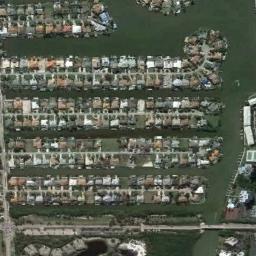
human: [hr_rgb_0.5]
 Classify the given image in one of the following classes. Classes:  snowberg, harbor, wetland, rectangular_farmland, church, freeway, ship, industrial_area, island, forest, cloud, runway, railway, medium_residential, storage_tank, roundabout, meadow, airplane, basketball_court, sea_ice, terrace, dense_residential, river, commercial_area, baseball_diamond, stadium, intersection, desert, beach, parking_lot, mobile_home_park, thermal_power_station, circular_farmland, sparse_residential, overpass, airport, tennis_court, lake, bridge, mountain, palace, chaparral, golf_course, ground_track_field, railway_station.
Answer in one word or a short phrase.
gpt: dense_residential